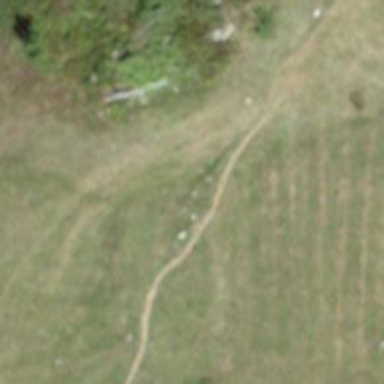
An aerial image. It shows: Backcountry hiking trail.